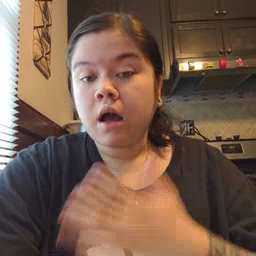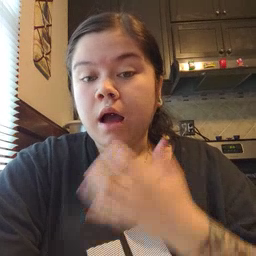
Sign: hot